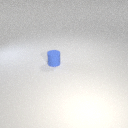
small blue rubber cylinder